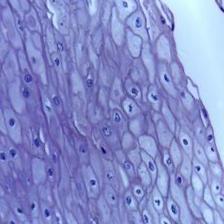
Diagnosis: Normal